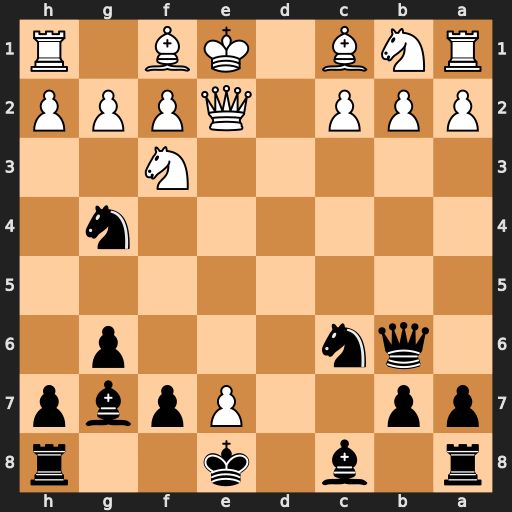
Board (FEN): r1b1k2r/pp2Ppbp/1qn3p1/8/6n1/5N2/PPP1QPPP/RNB1KB1R
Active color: b
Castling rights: KQkq
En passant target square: -
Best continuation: Bxb2 Bxb2 Qxb2